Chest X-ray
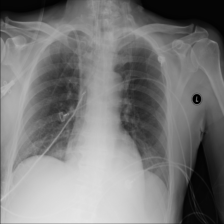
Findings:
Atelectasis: negative
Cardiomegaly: negative
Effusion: negative
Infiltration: negative
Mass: negative
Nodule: negative
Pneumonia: negative
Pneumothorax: negative
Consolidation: negative
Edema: negative
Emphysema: negative
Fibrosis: negative
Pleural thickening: negative
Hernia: negative